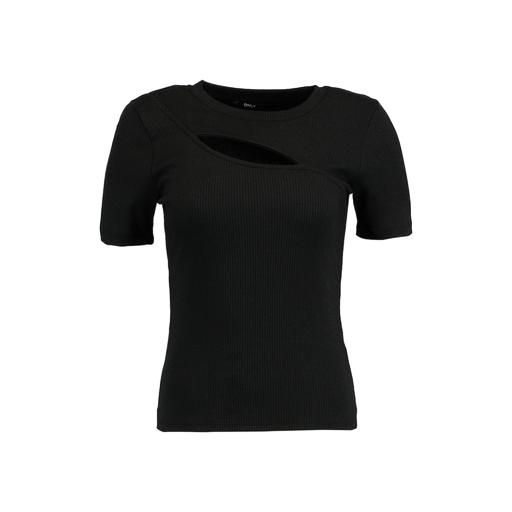
nly asymmetric t-shirt, short-sleeve top only macy, cutout shirt, white background